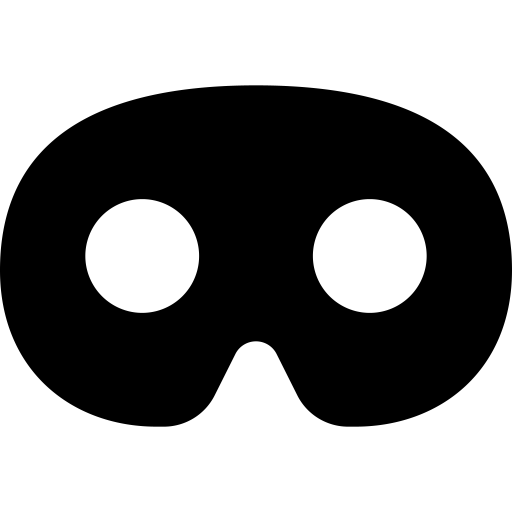
Tags: icon, FontAwesome, fa-icon, solid, mask